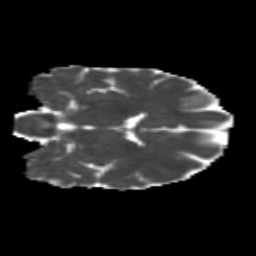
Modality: MD
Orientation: coronal
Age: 27
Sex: female
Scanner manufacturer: siemens
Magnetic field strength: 3 T
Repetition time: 1.8 s
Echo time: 0.07 s